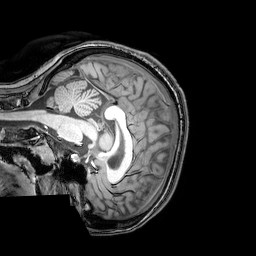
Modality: T1w
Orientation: sagittal
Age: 26
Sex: female
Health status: healthy
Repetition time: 0.081 s
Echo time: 0.037 s